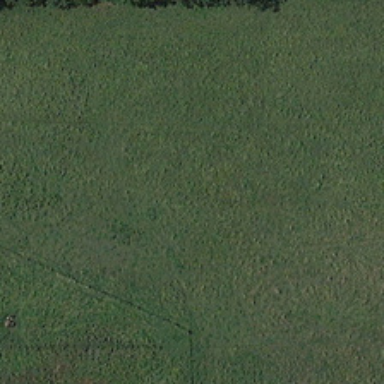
A row of green trees is near a piece of green meadow .